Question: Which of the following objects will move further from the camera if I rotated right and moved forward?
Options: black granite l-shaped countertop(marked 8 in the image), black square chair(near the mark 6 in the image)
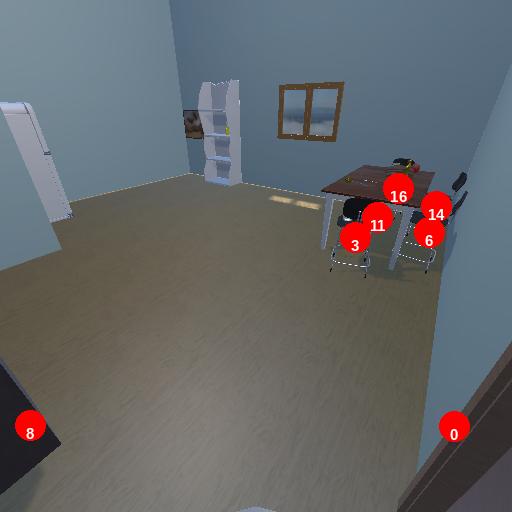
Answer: black granite l-shaped countertop(marked 8 in the image)